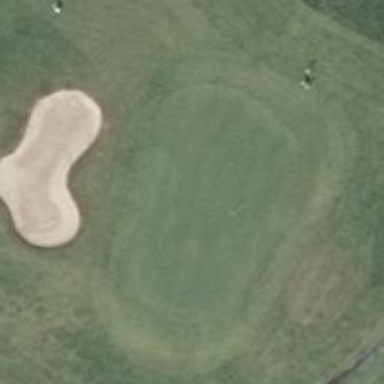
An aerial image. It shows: Golf hole.